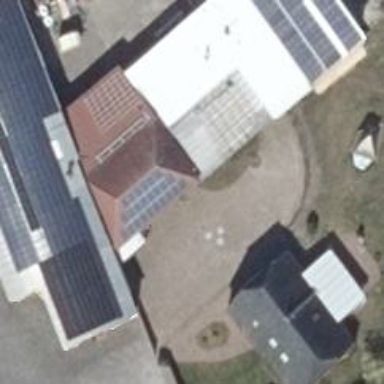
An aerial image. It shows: Solar photovoltaic panel generator producing electricity as small installation.